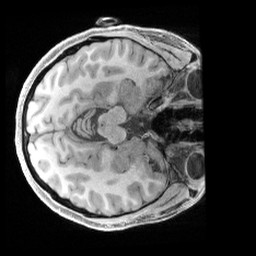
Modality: T1w
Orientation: axial
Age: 38
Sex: female
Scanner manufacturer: siemens
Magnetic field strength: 3 T
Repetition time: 2.4 s
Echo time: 0.00241 s